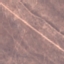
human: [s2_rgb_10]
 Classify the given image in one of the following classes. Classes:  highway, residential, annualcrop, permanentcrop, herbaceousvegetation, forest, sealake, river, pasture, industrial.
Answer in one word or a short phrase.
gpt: HerbaceousVegetation